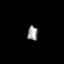
Tissue: skin
Cell type: Epithelial cells
Senescence score: 0.2672
Nuclear area (px): 145
Mean DAPI intensity: 151.772